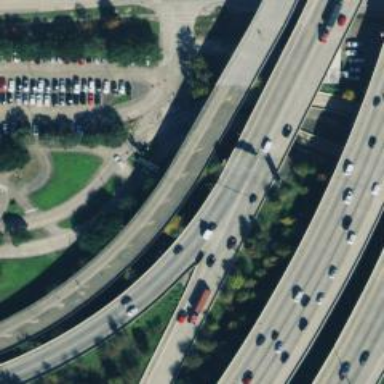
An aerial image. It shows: Motorway junction.